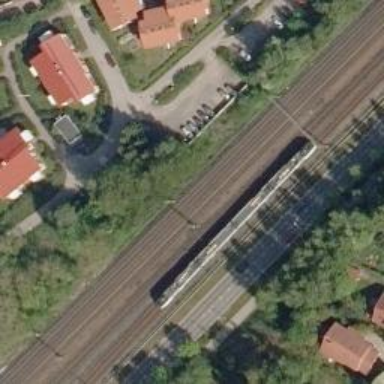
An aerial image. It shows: Railway with continuous electrified contact lines.